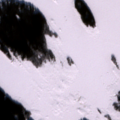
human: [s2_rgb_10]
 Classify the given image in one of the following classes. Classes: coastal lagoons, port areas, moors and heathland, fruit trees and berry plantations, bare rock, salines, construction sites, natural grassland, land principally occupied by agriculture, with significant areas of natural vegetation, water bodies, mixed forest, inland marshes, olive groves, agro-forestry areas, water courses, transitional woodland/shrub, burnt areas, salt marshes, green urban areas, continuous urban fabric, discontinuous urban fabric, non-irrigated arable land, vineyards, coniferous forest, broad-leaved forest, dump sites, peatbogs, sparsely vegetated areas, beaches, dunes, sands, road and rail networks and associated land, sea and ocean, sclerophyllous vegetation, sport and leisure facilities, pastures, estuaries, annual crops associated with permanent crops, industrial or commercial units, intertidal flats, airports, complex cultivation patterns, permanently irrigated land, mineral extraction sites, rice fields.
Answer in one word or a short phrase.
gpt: coniferous forest, mixed forest, sea and ocean